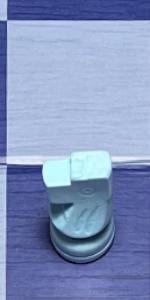
Label: Knight_White